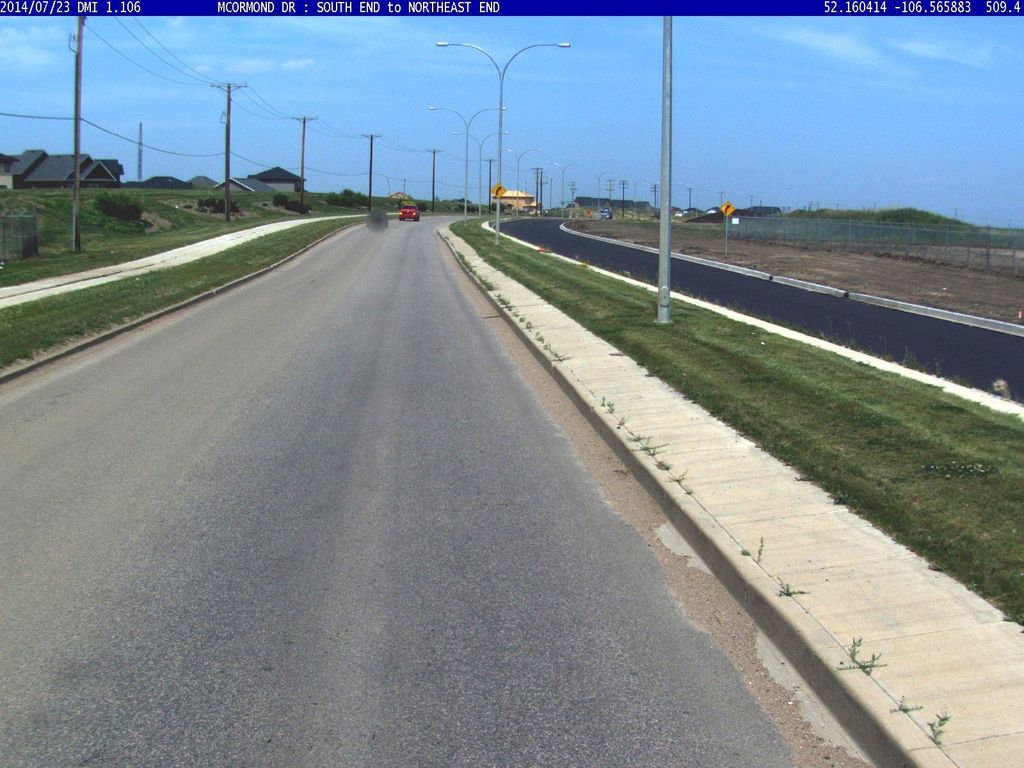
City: saskatoon